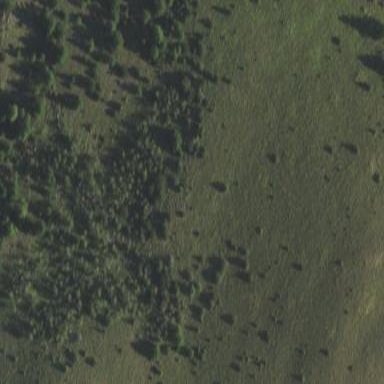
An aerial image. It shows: Dense deciduous broadleaved woodland filled with trees.